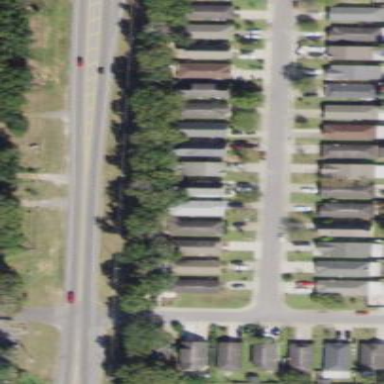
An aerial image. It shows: This residential area consists of single-family homes.